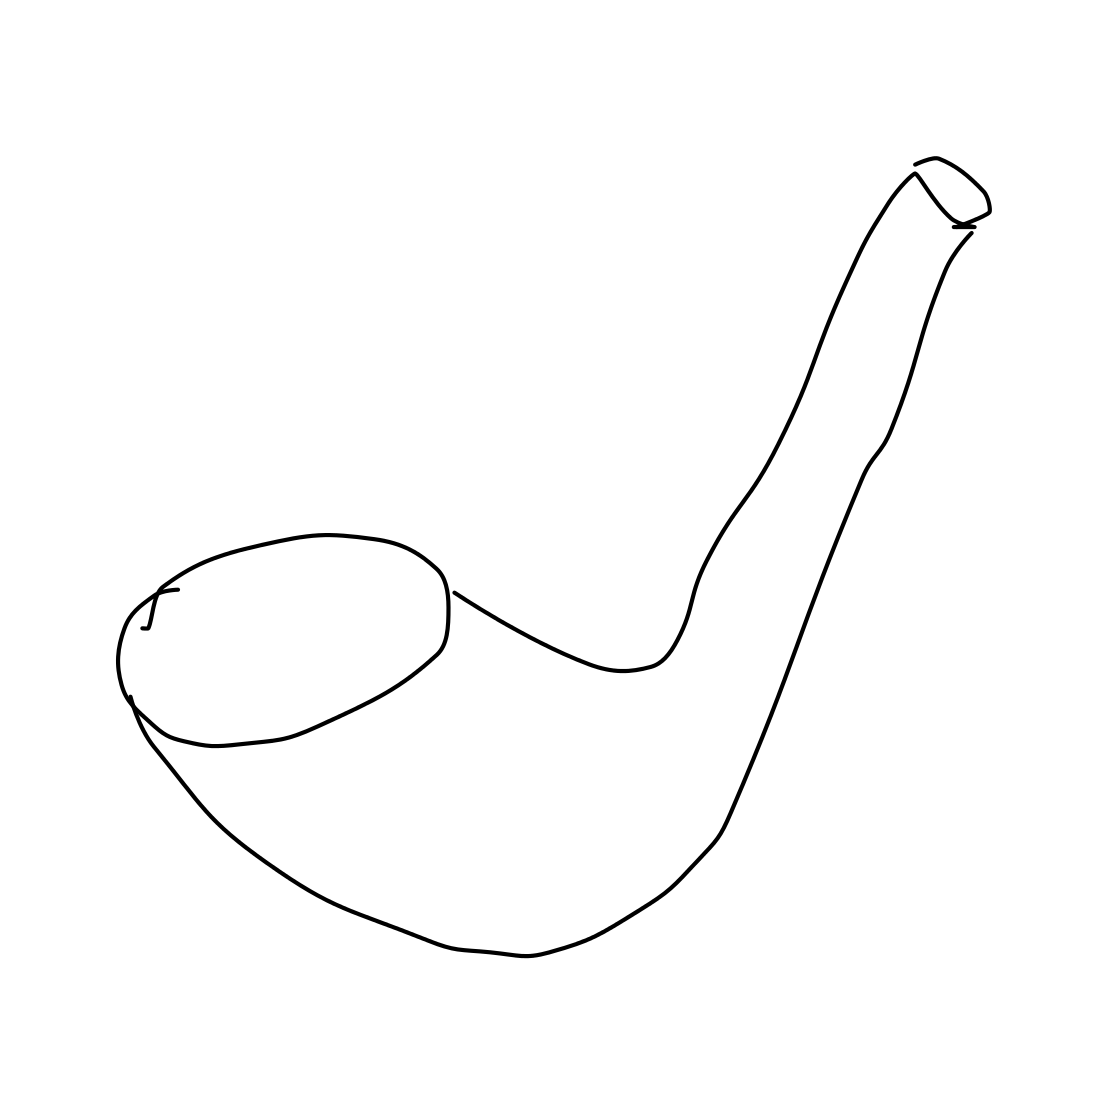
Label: pipe (for smoking)